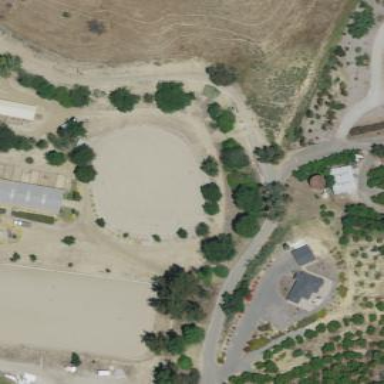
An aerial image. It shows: Equestrian pitch for leisure land use.